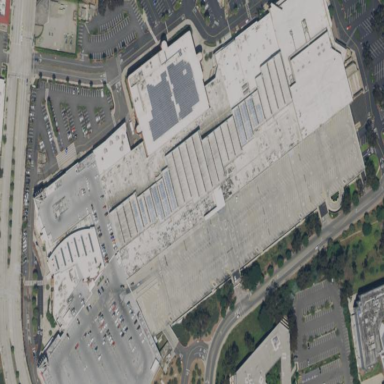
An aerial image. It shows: Retail building in mall.